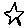
Label: star